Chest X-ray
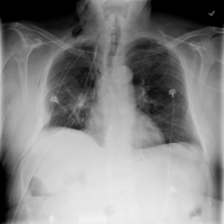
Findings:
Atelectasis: negative
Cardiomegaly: negative
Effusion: negative
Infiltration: negative
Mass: negative
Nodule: negative
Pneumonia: negative
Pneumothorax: positive
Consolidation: negative
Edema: negative
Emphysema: positive
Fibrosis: negative
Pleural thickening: negative
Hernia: negative